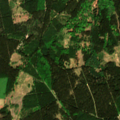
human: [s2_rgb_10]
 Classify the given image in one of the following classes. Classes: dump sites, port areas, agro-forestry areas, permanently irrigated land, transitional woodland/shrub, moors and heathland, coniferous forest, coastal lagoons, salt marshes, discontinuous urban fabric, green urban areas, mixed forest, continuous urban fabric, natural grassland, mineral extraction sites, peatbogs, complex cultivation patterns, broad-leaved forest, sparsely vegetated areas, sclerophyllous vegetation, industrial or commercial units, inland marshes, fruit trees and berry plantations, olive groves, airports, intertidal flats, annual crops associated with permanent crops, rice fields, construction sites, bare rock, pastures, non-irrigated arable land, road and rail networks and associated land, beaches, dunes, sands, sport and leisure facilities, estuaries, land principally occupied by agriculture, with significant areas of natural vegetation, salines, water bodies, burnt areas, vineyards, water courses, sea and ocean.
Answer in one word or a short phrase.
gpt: sport and leisure facilities, coniferous forest, mixed forest